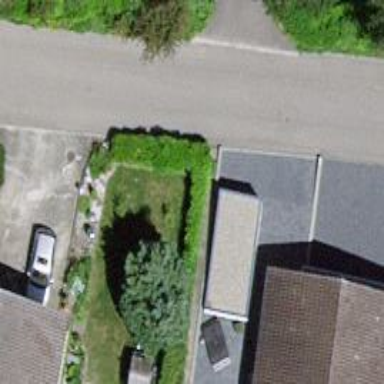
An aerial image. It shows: Hedge acting as barrier.